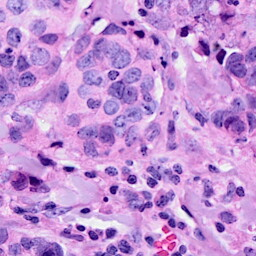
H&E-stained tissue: Breast